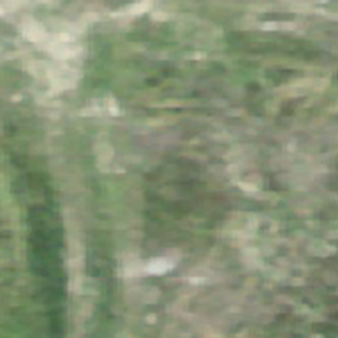
Label: other